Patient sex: M
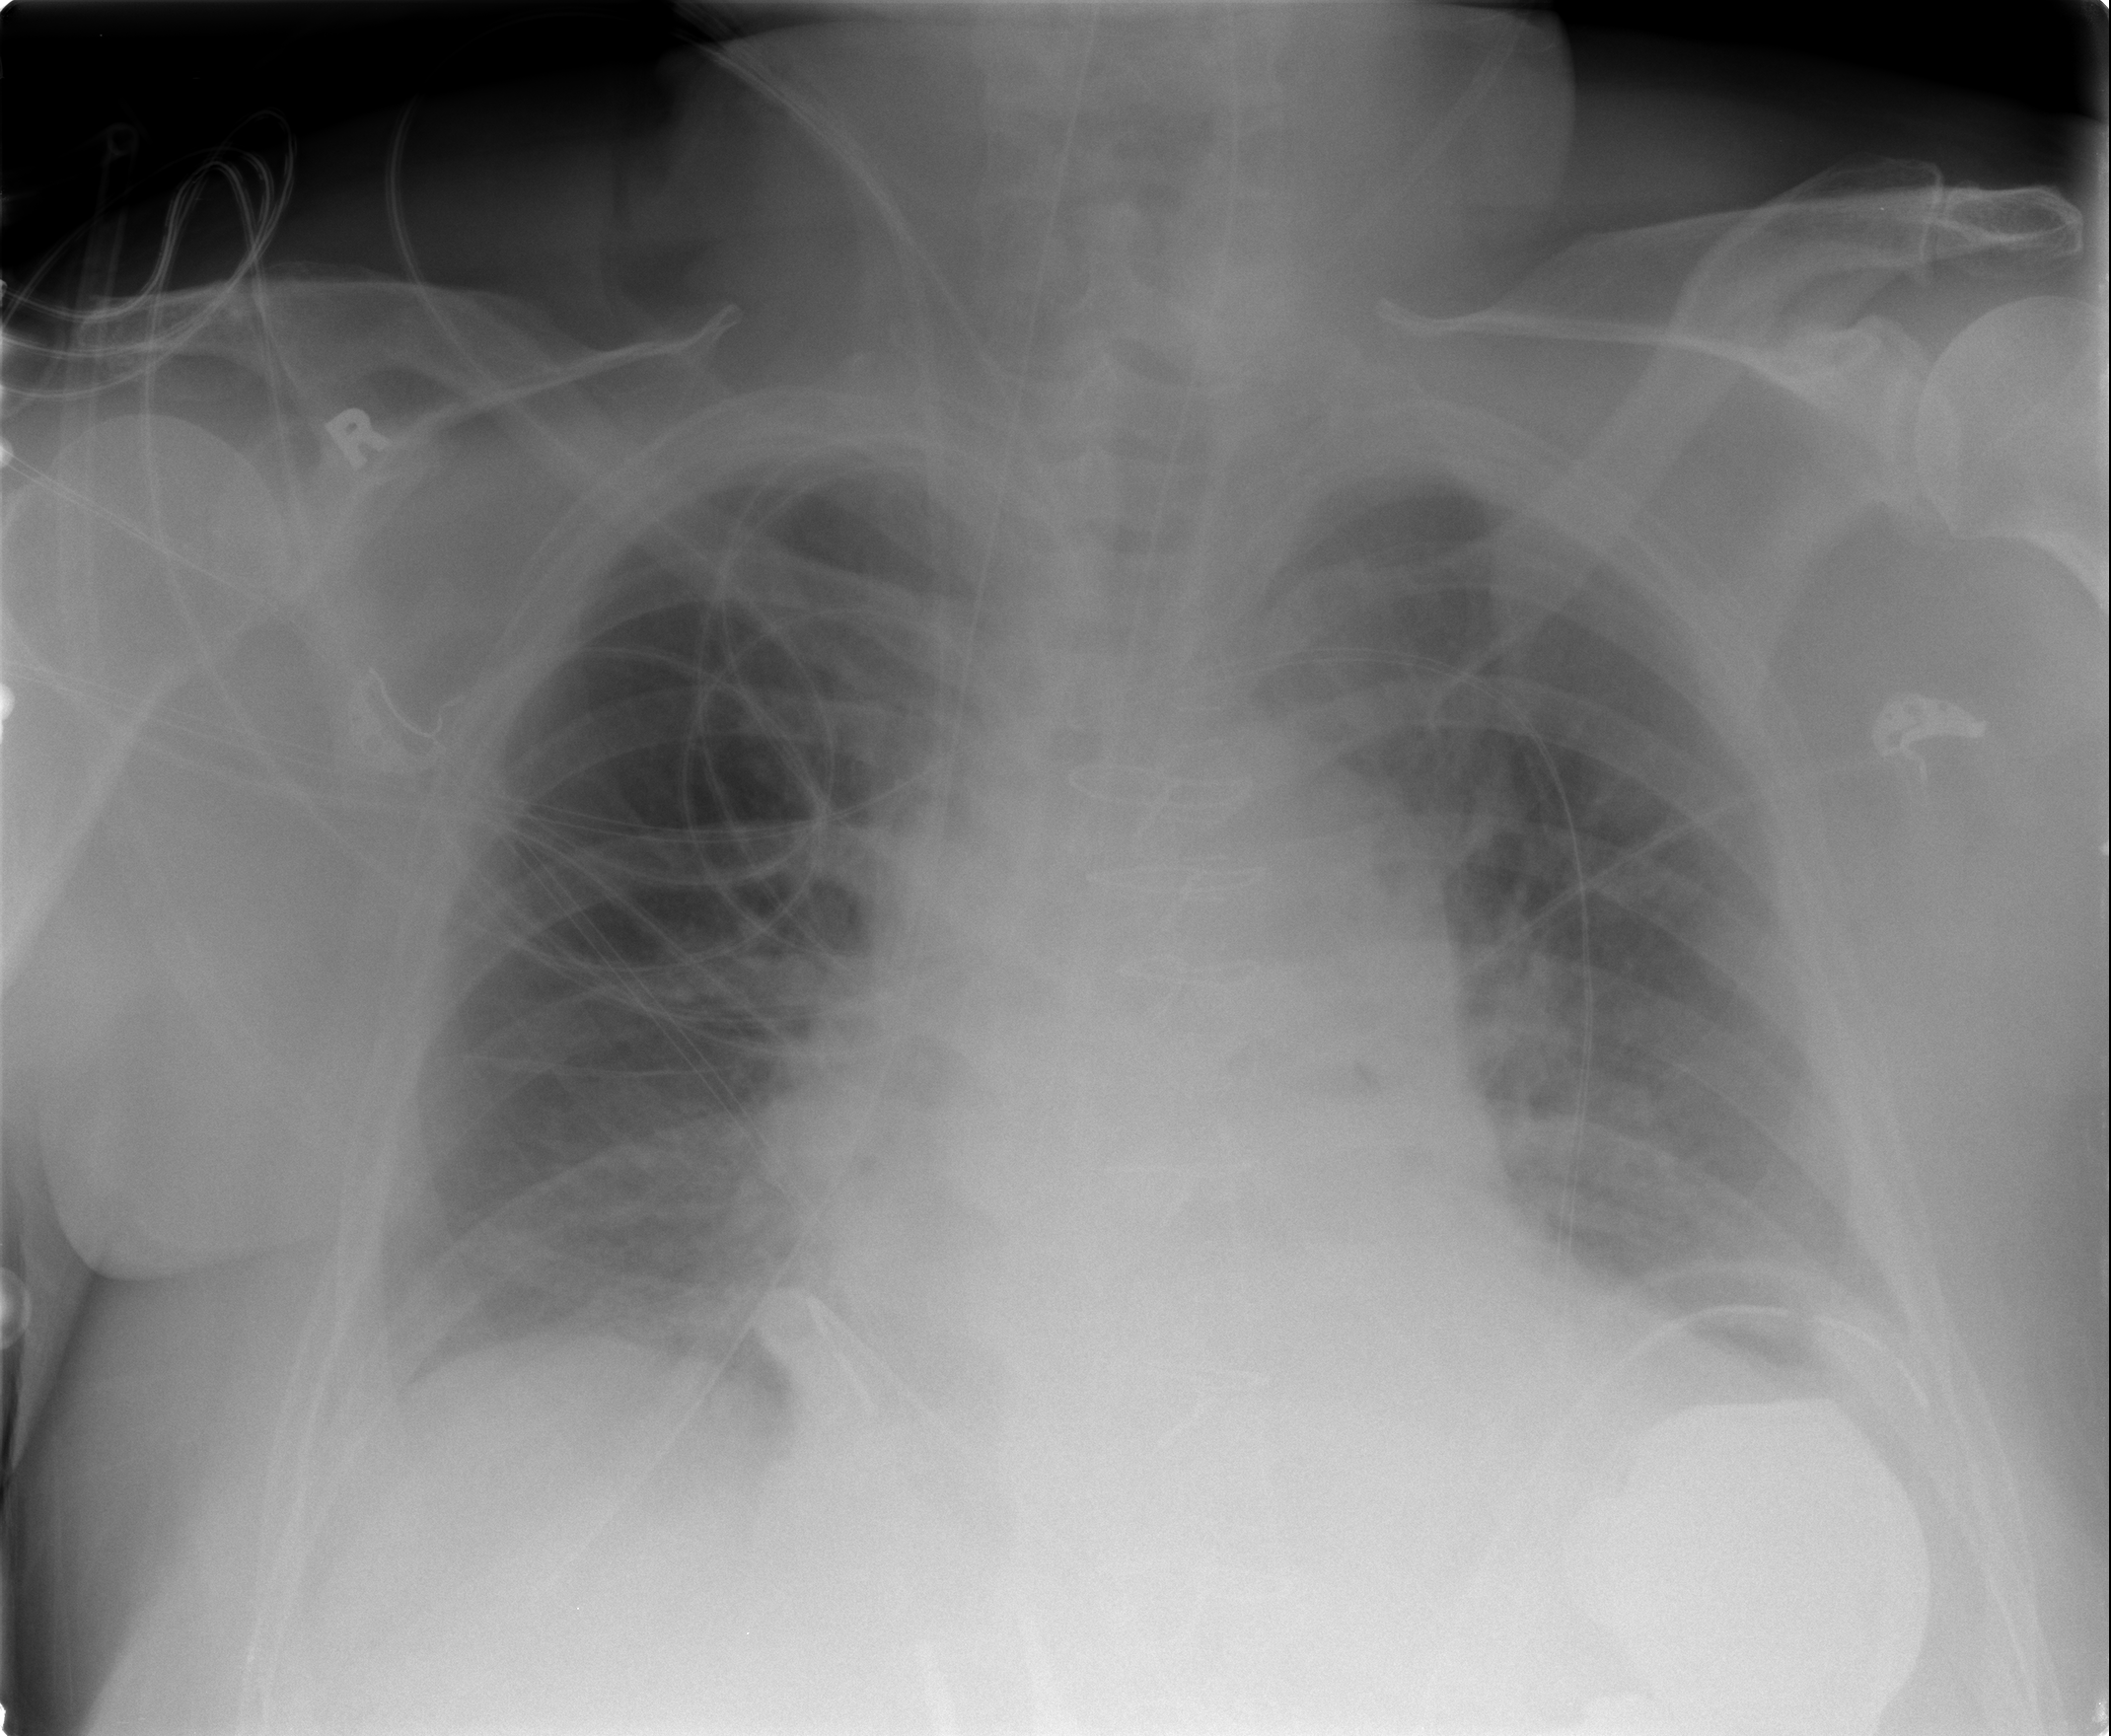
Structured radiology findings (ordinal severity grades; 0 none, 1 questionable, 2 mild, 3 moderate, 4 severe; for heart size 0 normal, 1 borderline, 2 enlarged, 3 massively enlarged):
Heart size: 0
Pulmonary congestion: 2
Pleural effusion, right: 2
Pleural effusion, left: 2
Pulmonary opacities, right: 0
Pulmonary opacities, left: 0
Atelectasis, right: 1
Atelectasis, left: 1